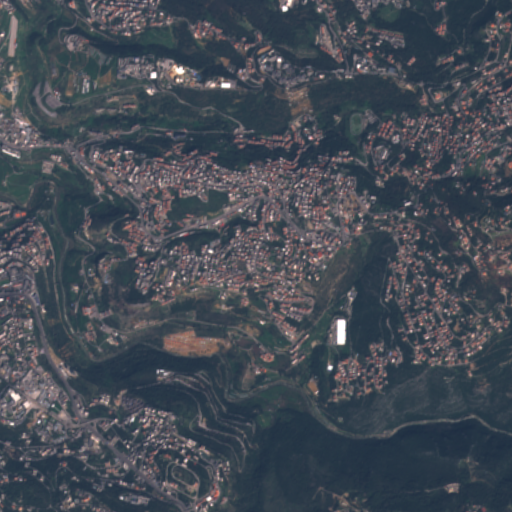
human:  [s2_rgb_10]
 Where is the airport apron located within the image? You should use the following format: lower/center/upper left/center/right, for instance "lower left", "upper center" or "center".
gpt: The airport apron is located in the upper left of the image.
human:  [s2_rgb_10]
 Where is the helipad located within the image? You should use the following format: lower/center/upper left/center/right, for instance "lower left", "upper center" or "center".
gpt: The helipad is located in the lower left of the image.
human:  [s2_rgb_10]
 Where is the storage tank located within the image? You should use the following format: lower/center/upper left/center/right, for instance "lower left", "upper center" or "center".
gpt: The storage tank is located in the upper left of the image.
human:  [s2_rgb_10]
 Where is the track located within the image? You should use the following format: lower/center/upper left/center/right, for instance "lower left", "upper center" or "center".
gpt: The track is located in the upper center of the image.
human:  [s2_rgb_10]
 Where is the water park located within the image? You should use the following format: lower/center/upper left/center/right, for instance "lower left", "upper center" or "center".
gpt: The water park is located in the upper left of the image.
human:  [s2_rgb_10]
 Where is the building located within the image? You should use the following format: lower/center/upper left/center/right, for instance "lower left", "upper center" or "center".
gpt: There is no building in the image.